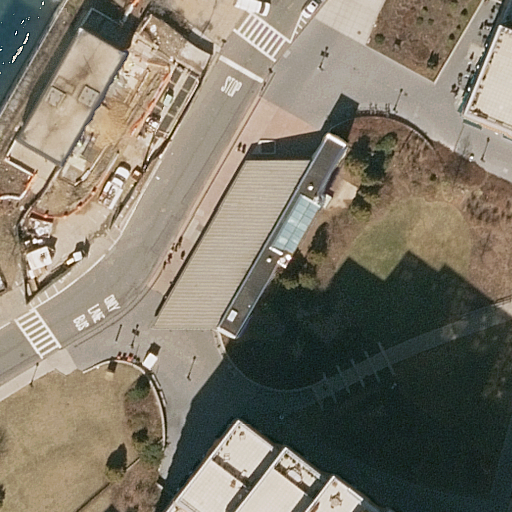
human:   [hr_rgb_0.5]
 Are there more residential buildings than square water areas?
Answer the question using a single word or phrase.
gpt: yes

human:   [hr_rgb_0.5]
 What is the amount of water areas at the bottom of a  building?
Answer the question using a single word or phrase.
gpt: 1

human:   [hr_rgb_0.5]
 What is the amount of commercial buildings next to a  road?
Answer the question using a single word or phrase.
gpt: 0

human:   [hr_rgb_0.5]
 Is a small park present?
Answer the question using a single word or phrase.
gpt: no

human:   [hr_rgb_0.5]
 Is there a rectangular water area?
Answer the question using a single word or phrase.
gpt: yes

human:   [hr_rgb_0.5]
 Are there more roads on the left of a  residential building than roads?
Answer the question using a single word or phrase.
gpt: no

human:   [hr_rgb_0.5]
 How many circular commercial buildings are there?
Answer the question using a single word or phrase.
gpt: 0

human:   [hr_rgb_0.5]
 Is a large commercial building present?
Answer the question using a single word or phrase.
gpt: no

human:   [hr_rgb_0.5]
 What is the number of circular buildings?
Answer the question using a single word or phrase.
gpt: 0

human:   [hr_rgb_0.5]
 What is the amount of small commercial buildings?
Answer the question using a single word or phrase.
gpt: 0

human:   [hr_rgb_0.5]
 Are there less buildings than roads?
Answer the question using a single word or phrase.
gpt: yes

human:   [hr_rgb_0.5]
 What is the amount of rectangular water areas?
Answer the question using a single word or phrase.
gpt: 1

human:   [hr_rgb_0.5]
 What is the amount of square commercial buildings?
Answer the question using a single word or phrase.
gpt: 0

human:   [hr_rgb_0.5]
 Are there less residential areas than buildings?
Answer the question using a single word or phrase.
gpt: yes

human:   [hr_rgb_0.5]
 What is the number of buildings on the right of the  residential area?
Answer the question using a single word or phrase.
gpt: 1

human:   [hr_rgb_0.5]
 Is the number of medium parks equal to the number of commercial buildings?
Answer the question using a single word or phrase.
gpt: yes

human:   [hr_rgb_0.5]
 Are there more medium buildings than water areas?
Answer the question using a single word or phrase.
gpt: yes

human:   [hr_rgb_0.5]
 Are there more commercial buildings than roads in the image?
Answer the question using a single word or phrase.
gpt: no

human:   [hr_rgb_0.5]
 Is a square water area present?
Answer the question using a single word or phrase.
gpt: no

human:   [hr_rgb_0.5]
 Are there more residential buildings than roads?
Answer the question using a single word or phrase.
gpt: no

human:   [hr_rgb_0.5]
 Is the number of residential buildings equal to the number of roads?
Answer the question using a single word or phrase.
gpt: no

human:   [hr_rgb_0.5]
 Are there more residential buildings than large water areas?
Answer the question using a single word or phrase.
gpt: yes

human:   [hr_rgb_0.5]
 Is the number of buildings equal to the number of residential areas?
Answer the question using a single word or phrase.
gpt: no

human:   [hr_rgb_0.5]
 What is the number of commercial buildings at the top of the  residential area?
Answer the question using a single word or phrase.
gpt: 0

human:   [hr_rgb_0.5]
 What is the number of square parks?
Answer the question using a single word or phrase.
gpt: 0

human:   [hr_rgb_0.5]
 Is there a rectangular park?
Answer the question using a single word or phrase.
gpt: no

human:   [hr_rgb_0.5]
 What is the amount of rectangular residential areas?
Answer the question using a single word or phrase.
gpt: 1

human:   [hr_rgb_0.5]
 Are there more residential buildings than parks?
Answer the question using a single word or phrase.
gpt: yes

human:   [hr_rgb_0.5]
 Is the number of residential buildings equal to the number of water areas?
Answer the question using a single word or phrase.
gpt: no

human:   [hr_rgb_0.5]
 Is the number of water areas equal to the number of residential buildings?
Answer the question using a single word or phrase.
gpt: no

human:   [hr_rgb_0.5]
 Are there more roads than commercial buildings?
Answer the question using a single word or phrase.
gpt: yes

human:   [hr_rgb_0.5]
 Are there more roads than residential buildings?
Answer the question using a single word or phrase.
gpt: yes

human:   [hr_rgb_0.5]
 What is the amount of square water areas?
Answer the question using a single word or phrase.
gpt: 0

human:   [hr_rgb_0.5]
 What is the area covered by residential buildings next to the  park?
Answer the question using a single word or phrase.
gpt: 1269m2

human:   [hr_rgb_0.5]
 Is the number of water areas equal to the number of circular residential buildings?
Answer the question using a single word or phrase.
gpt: no

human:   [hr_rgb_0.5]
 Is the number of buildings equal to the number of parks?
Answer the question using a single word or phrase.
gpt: no